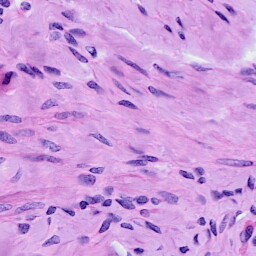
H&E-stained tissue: Cervix